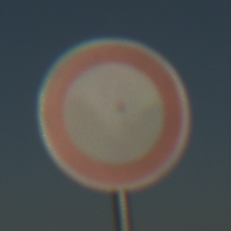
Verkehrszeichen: VerbotFahrzeugeAllerArt
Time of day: SunriseSunset
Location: Outdoor (Nature)
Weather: Clear
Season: NotSpecified
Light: Natural